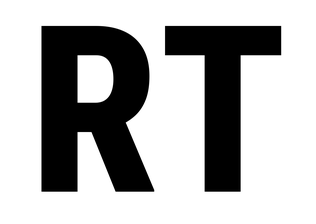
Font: Roboto_Condensed_ExtraBold